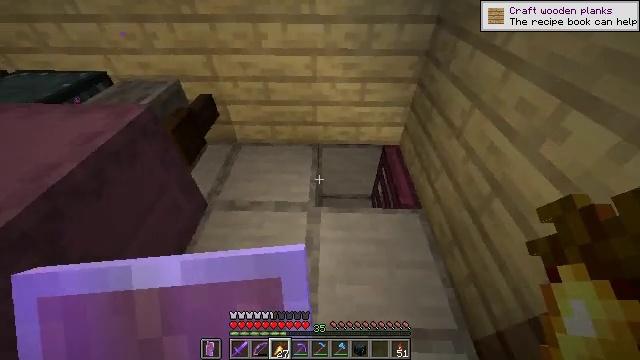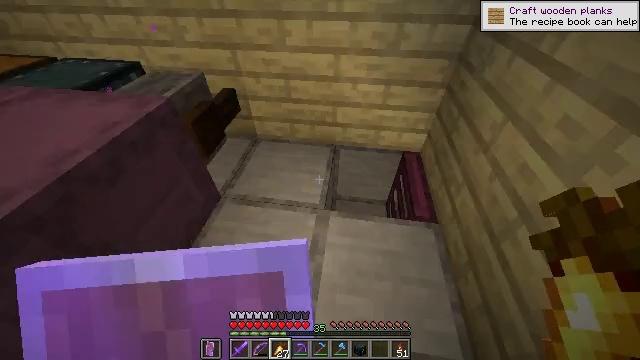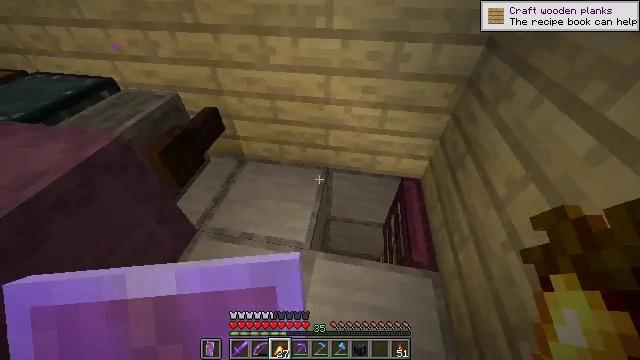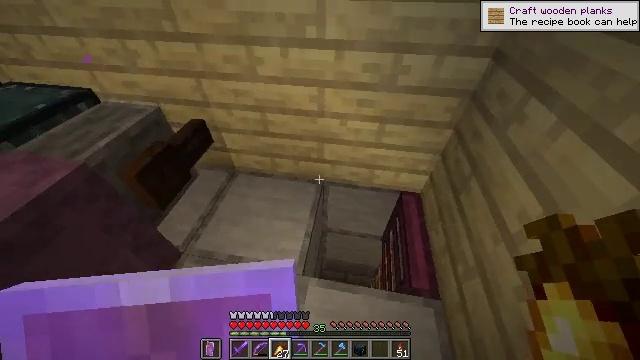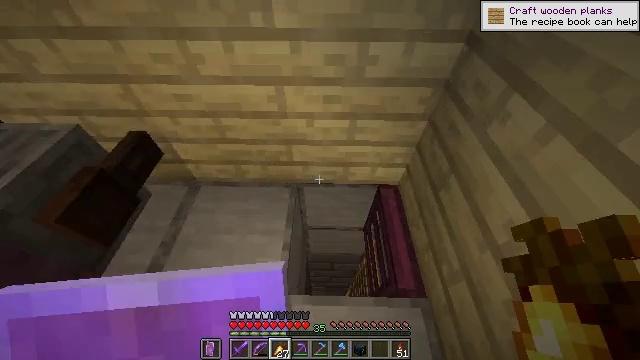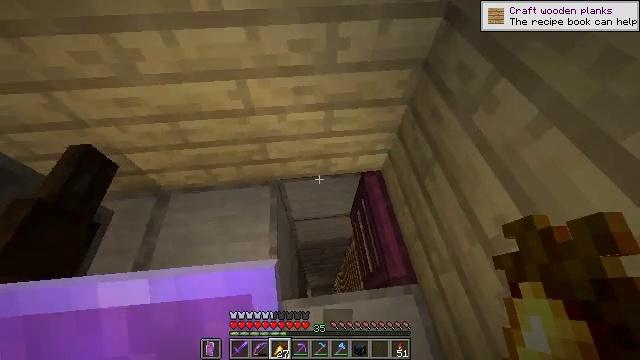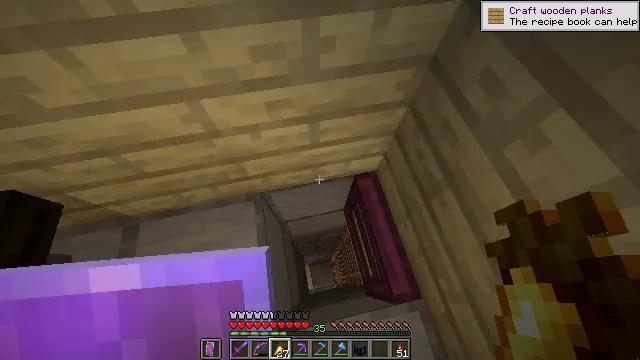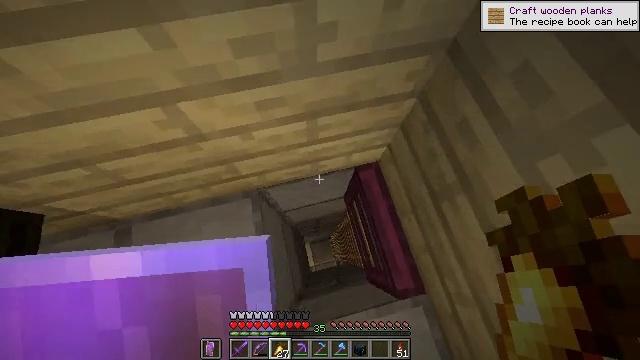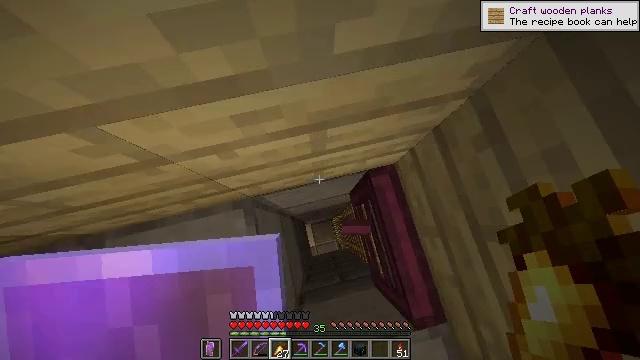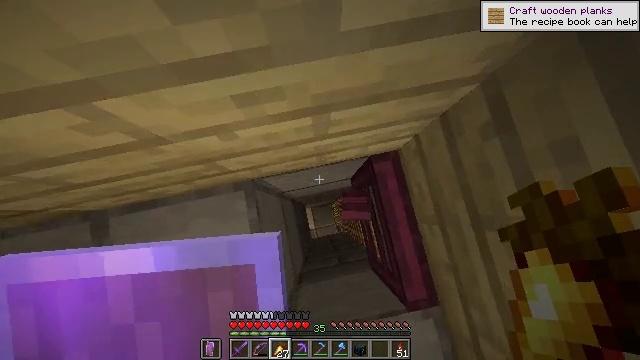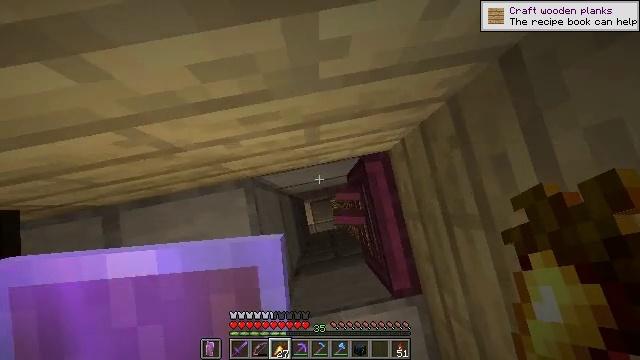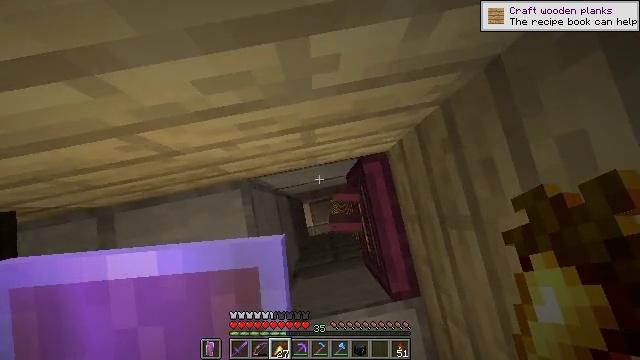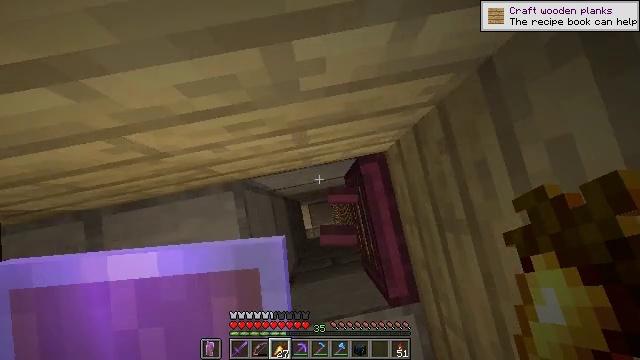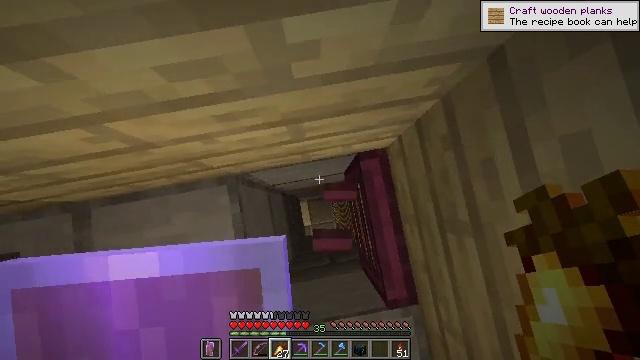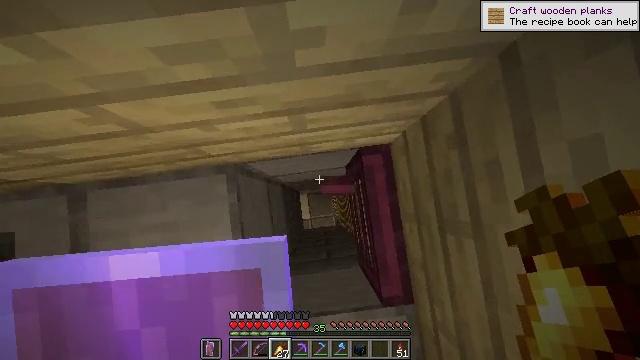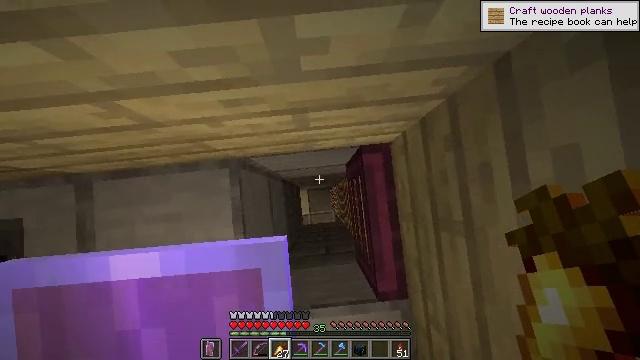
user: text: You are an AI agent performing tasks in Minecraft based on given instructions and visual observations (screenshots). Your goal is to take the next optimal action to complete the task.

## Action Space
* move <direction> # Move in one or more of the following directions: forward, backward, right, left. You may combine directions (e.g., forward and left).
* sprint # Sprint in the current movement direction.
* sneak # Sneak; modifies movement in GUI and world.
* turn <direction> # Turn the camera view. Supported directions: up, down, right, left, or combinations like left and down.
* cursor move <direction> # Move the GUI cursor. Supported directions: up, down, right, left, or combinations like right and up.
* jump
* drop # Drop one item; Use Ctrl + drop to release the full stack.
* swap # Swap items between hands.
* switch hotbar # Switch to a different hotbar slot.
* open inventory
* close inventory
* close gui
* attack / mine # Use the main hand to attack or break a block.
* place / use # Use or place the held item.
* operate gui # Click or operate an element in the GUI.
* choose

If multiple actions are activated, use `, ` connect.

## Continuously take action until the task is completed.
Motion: motion action
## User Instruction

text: Convert materials to black dye.
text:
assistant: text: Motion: move forward, sprint, turn left
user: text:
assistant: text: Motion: move forward, sprint, turn left
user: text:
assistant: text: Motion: move forward, sprint
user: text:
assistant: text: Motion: move forward, sprint, turn right and down
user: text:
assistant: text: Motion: move forward, sprint, turn right and down
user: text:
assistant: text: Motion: move forward, sprint, turn right and down
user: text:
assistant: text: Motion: move forward, sprint, turn right and down
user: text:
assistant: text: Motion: move forward, sprint, turn down
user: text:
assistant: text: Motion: move forward, sprint, turn left and down
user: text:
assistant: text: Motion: turn down
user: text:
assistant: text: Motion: no_op
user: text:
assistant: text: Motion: no_op
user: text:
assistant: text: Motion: turn left
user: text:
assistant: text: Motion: turn left and down
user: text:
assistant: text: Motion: turn left
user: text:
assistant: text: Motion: no_op
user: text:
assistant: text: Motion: no_op
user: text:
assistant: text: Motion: no_op
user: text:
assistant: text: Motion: turn left and down
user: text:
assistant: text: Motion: no_op
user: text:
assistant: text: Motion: no_op
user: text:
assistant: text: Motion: no_op
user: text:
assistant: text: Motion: no_op
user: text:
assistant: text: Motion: no_op
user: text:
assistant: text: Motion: no_op
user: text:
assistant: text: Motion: no_op
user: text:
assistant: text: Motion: no_op
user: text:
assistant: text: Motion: no_op
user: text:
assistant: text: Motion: no_op
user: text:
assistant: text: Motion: no_op